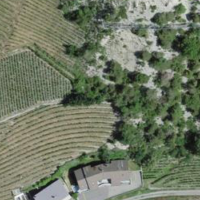
EUNIS habitat code: 48
Species observed at this site:
Polyommatus daphnis
Corvus corax